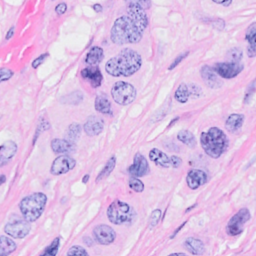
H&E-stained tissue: Breast